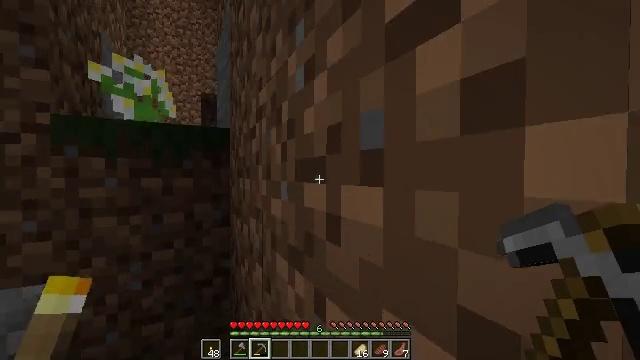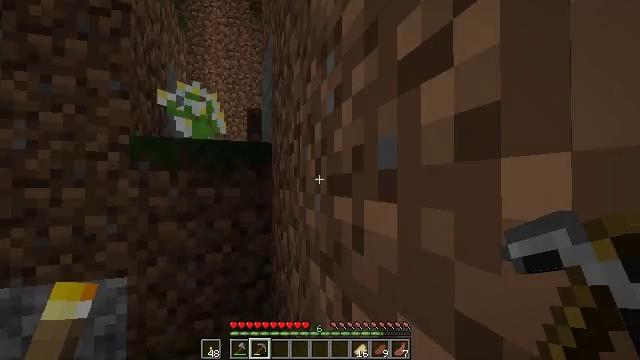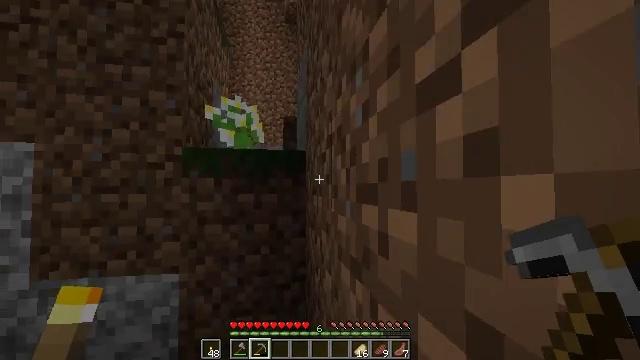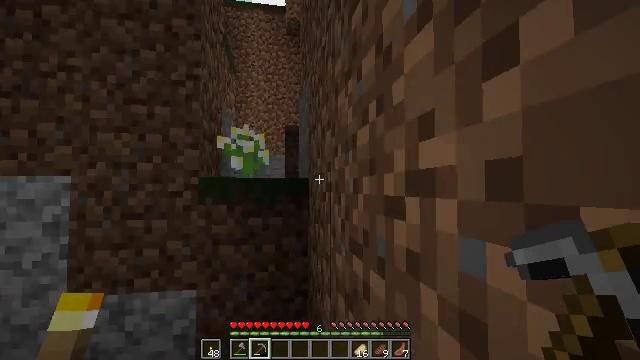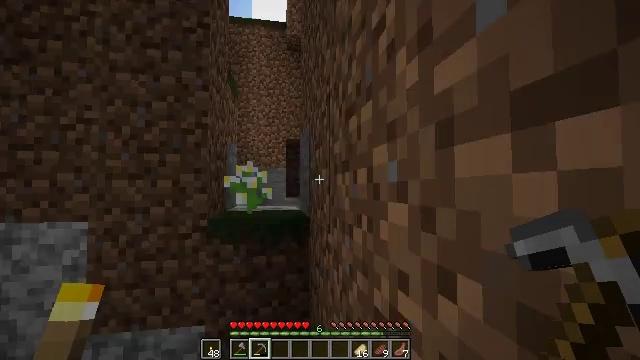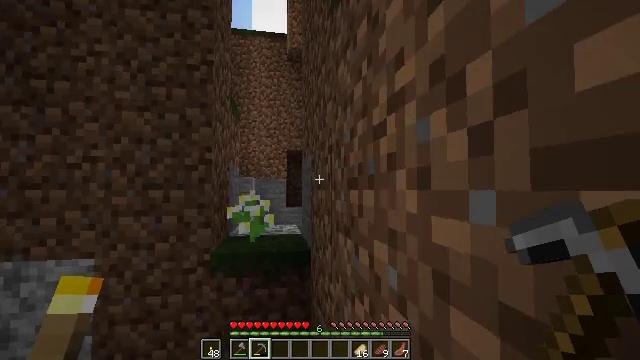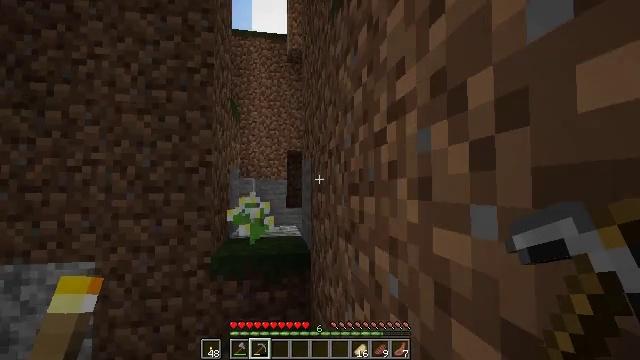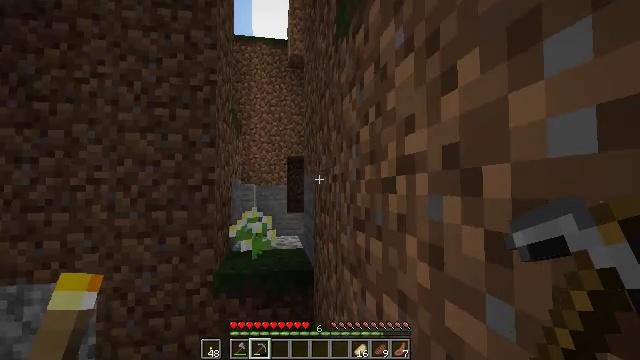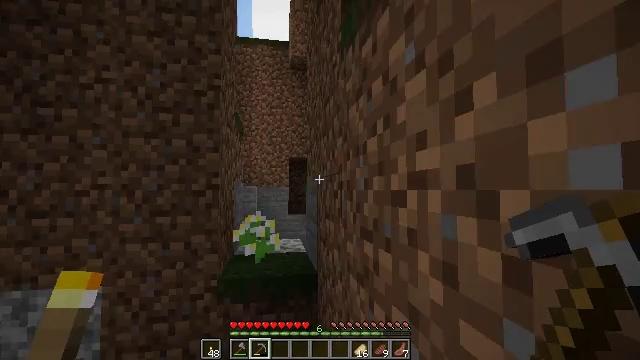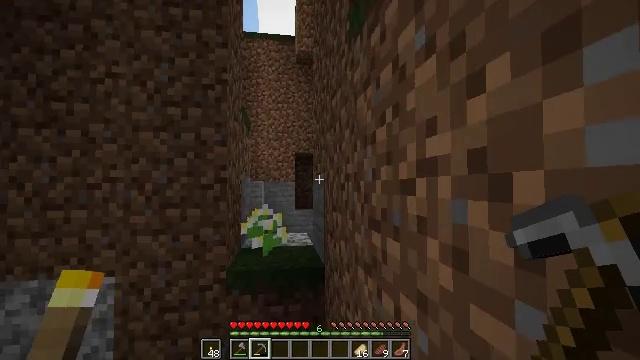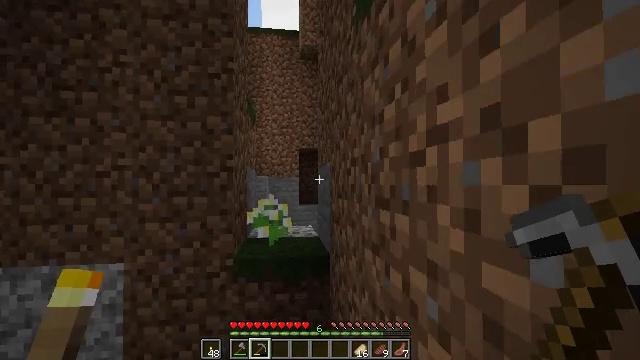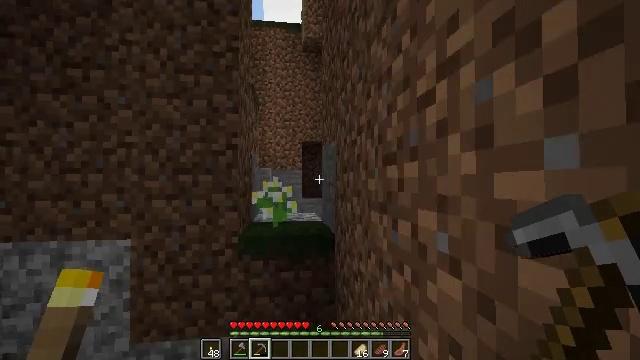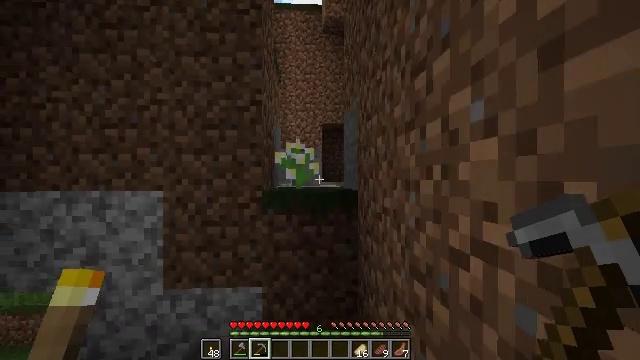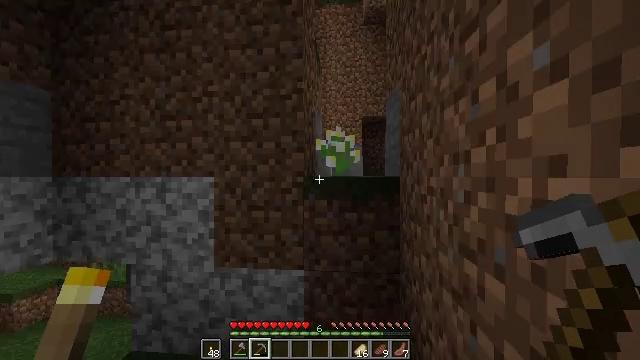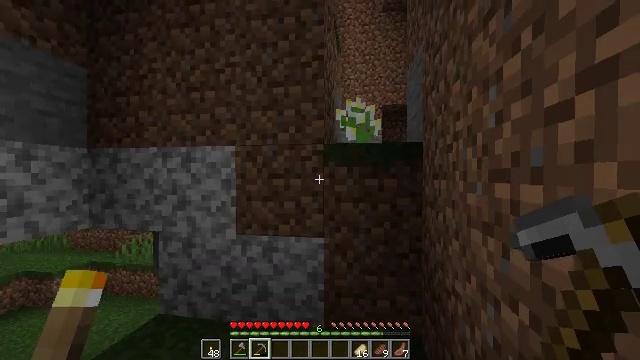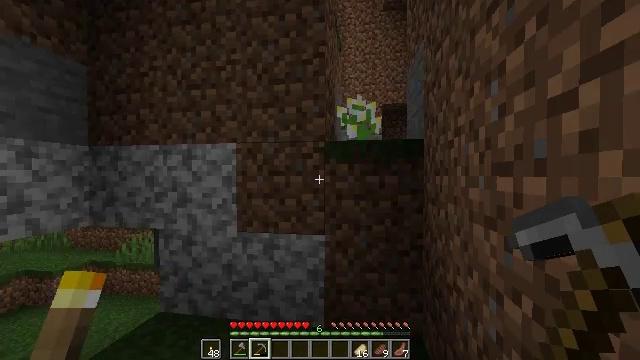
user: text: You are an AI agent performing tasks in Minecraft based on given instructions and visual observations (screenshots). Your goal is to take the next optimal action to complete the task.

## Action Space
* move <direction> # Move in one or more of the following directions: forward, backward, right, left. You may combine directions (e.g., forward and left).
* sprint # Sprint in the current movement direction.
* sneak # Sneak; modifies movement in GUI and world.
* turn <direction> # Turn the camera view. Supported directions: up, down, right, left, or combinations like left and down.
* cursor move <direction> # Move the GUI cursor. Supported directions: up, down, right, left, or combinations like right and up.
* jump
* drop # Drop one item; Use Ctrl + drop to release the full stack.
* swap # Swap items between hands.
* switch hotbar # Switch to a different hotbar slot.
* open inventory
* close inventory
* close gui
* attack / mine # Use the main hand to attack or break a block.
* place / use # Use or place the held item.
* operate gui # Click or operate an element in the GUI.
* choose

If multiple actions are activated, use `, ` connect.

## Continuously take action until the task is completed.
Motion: motion action
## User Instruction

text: Collect the azure bluet for decoration.
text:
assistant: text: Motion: move back and move right, turn left and up
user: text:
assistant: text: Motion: move back, turn left and up
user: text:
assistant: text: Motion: move back, jump
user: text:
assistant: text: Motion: move back, jump
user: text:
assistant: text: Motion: move back, jump
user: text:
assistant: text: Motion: move back, jump
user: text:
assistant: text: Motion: move back
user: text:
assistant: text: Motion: move back
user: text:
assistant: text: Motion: move back, turn left
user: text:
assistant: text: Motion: move back
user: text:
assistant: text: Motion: no_op
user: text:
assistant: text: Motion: turn left and down
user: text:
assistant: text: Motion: turn left
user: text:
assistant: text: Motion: turn left
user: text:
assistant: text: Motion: no_op
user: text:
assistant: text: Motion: no_op
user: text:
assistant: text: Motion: no_op
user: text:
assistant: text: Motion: no_op
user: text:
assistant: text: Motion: turn right and up
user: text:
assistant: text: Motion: turn right and up
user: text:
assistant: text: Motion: turn right and up
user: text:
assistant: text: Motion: turn up
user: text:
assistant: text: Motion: turn up
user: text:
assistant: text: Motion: no_op
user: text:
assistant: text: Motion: no_op
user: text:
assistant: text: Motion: no_op
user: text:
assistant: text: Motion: attack / mine
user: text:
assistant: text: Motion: attack / mine
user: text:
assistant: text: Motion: no_op
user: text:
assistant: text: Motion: no_op